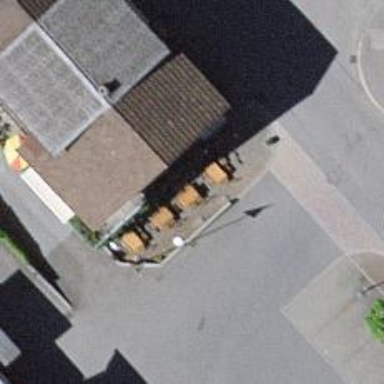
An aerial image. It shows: Outdoor seating area for leisure.